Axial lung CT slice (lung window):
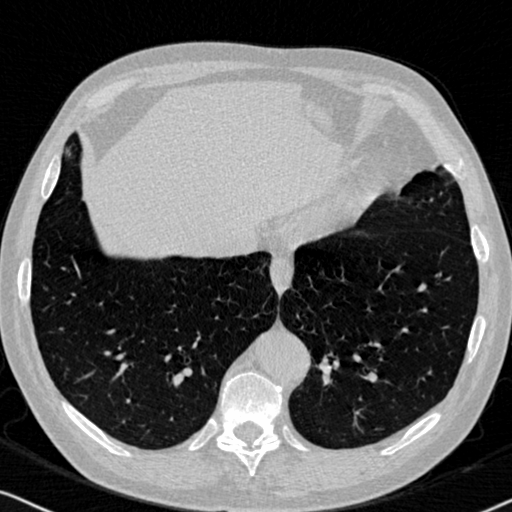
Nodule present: no